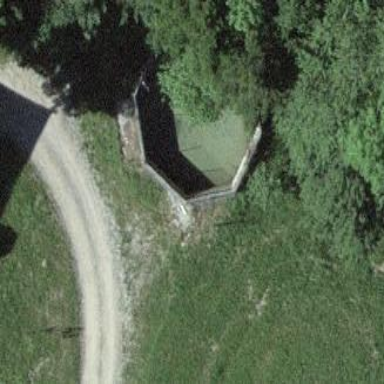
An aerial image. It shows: Storage tank that is man-made.